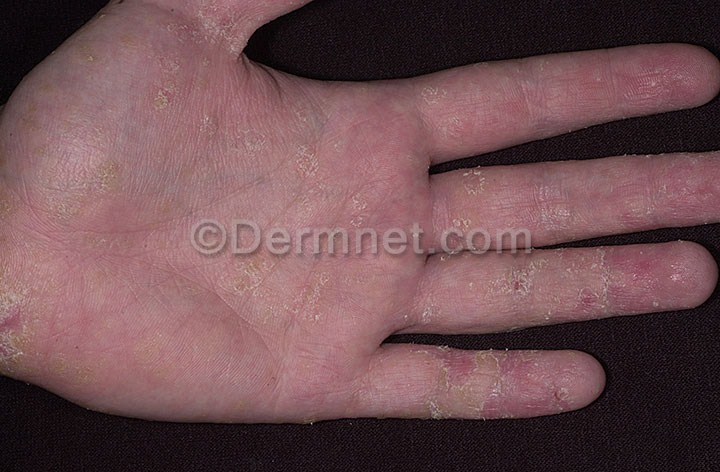
Disease: Eczema Photos